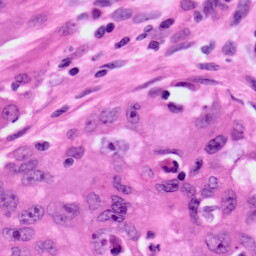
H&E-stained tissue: Lung